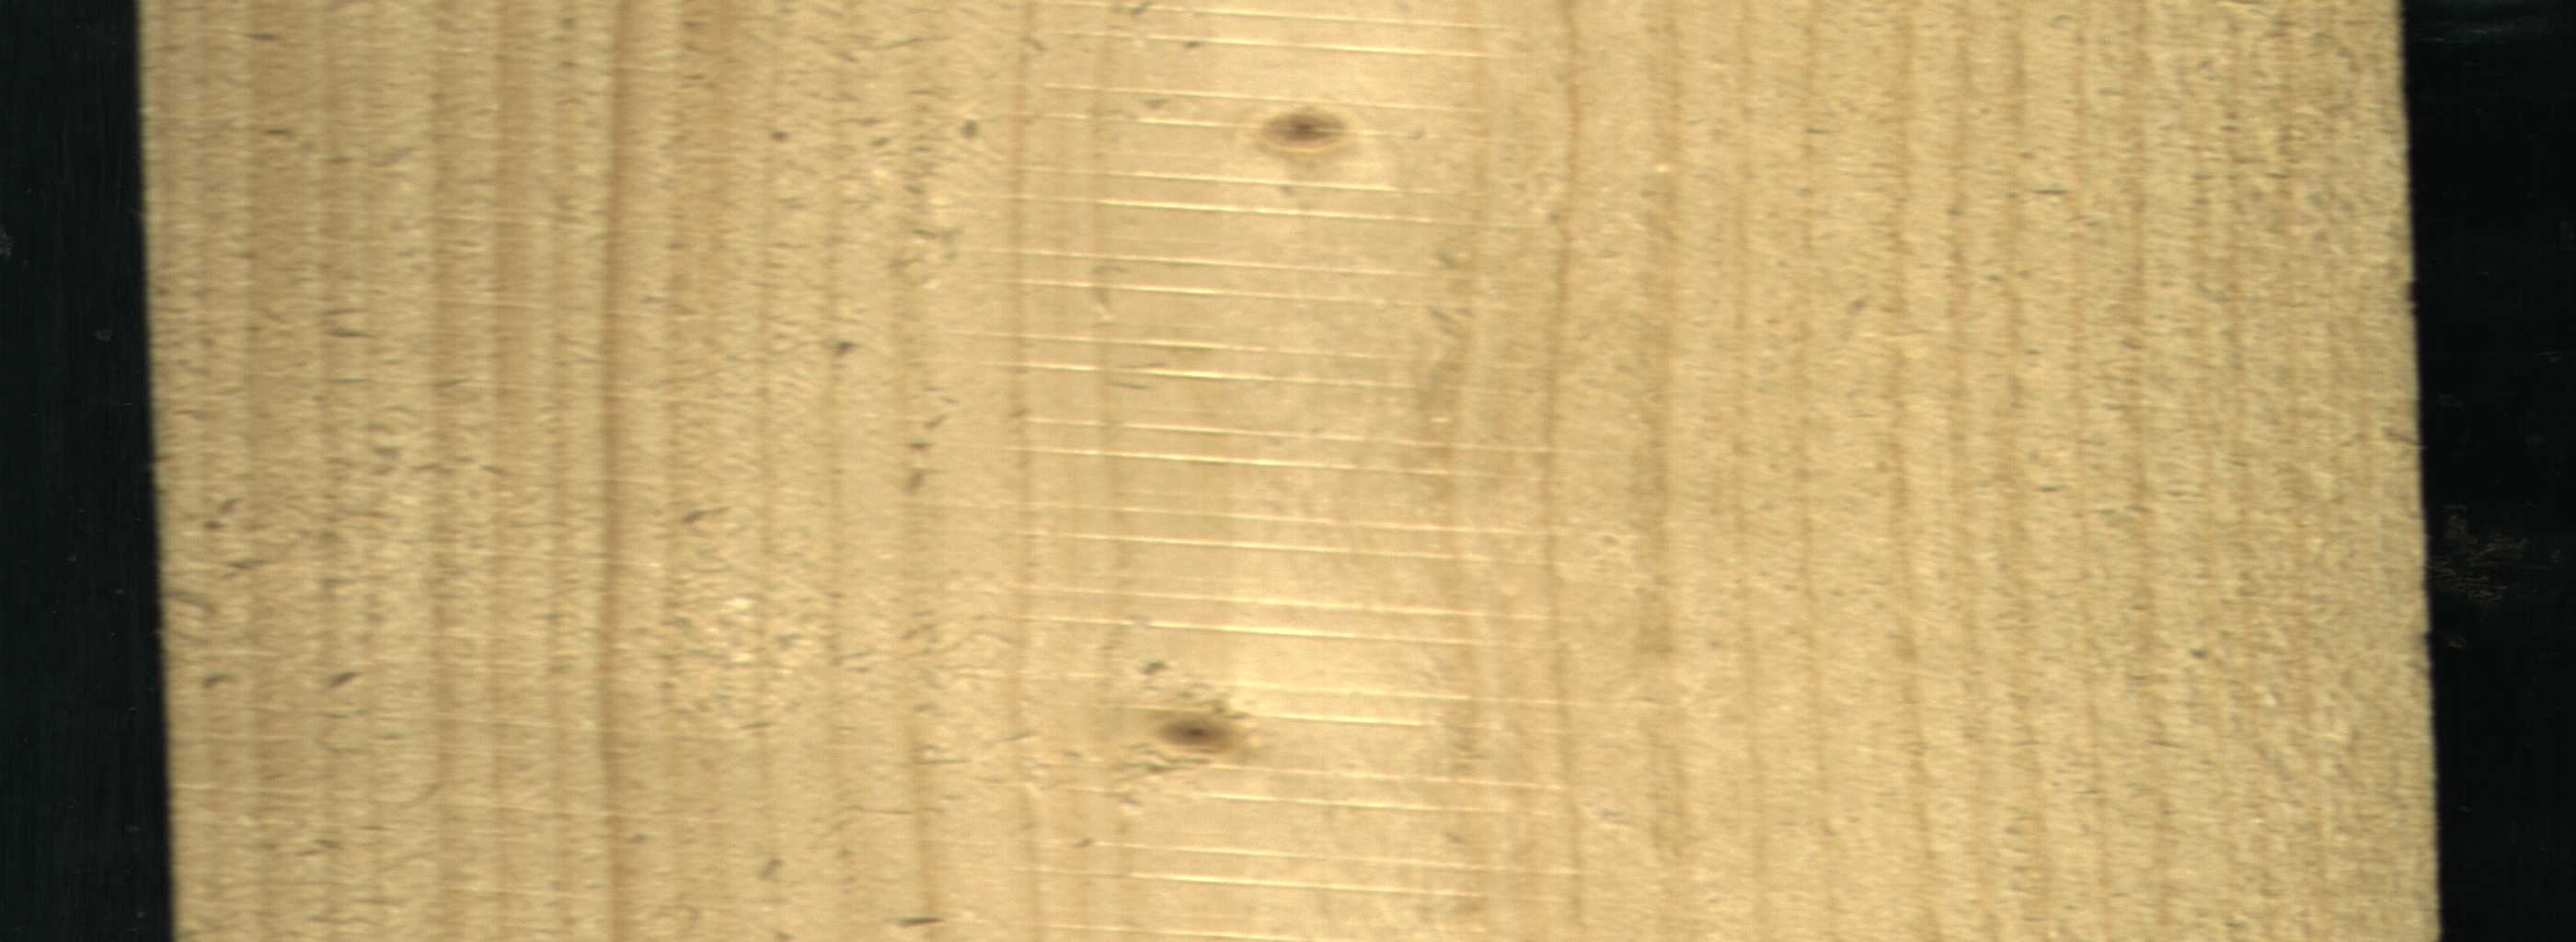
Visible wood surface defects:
Live_Knot
Live_Knot